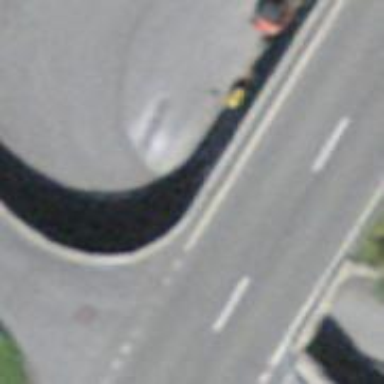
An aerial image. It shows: Unclassified road passing through tunnel.